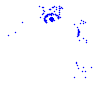
Particle: electron